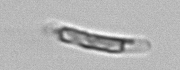
Label: Guinardia_striata